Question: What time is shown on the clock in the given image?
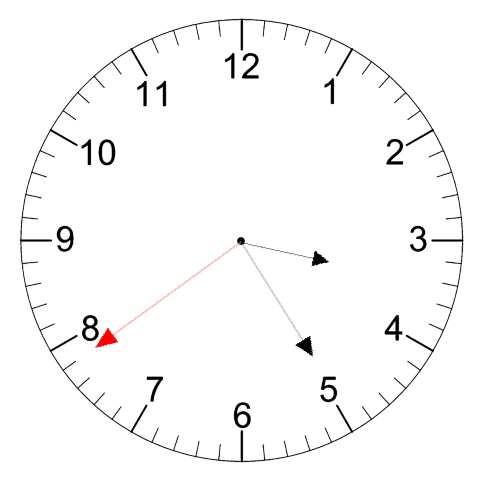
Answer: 03:24:39